【题型】填空题　【知识点】平面几何　【难度】easy
如图, 已知 $D, E, F$ 分别是 $\triangle ABC$ 的边 $AB, AC, BC$ 上的点, $DE // BC, EF // AB$, $\triangle ADE, \triangle EFC$ 的面积分别为 $1, 4$, 四边形 $BFED$ 的面积为 $\underline{\quad }$

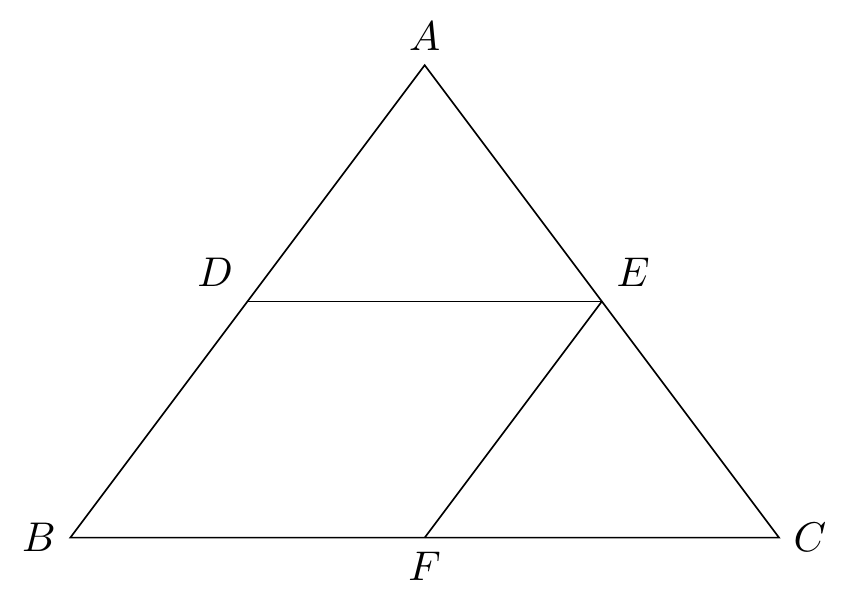
【解答】
解：$\because DE // BC, EF // AB$

$\angle AED = \angle C, \angle A = \angle CEF$

$\triangle ADE \sim \triangle EFC$

$\because \triangle ADE$ 的面积为 $1$, $\triangle CEF$ 的面积为 $4$

$\dfrac{AE}{EC} = \sqrt{\dfrac{S_{\triangle ADE}}{S_{\triangle CEF}}} = \sqrt{\dfrac{1}{4}} = \dfrac{1}{2}$

$\dfrac{AE}{AC} = \dfrac{1}{3}$

$\because DE // BC$

$\triangle ADE \sim \triangle ABC$

$\dfrac{S_{\triangle ADE}}{S_{\triangle ABC}} = \left( \dfrac{AE}{AC} \right)^2 = \dfrac{1}{9}$

$\therefore S_{\triangle ABC} = 9S_{\triangle ADE} = 9$

$\therefore S_{\text{四边形 } BFED} = S_{ABC} - S_{ADE} - S_{\triangle CEF} = 4$

故答案为：4